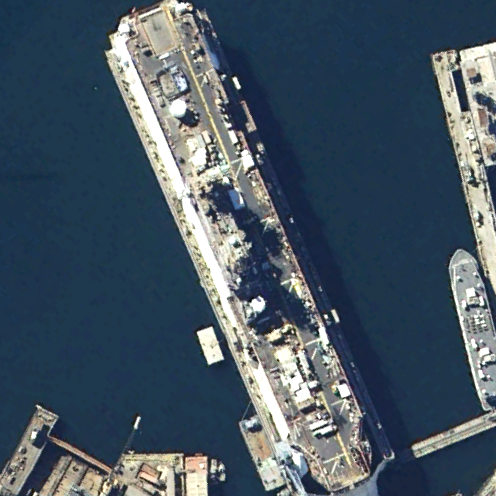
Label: assault